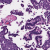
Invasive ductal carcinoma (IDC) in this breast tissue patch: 1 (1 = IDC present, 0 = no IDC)